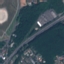
Land use / land cover: Highway